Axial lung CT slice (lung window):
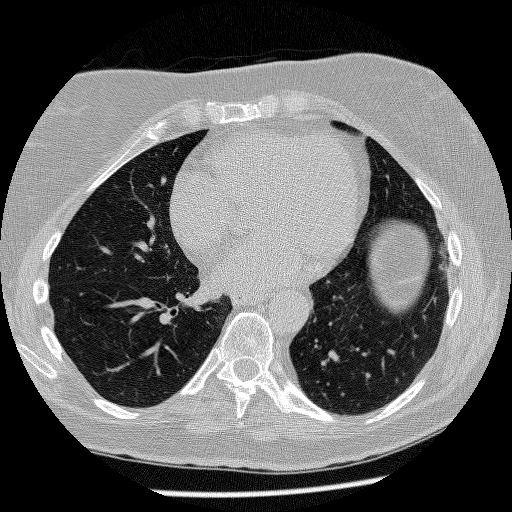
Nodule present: no